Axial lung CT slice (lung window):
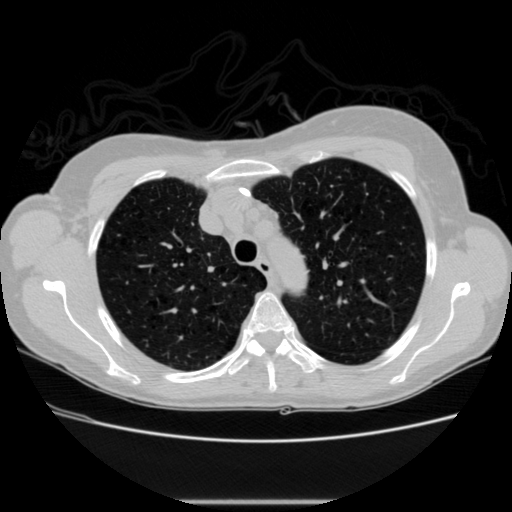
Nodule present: no